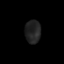
Tissue: prostate
Cell type: Myeloid cells
Senescence score: 0.694
Nuclear area (px): 350
Mean DAPI intensity: 34.754